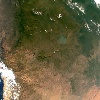
Label: land